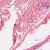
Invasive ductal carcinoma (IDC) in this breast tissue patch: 0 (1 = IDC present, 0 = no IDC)